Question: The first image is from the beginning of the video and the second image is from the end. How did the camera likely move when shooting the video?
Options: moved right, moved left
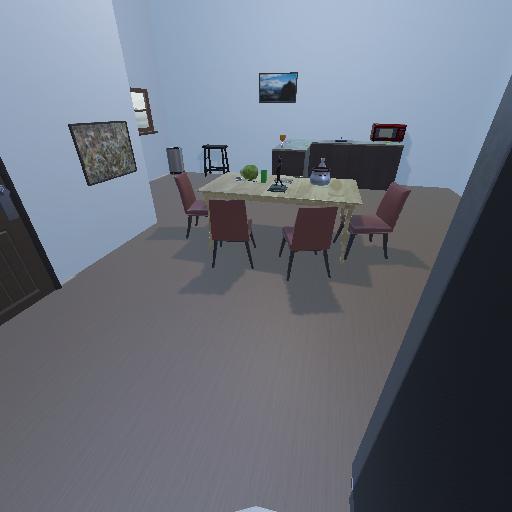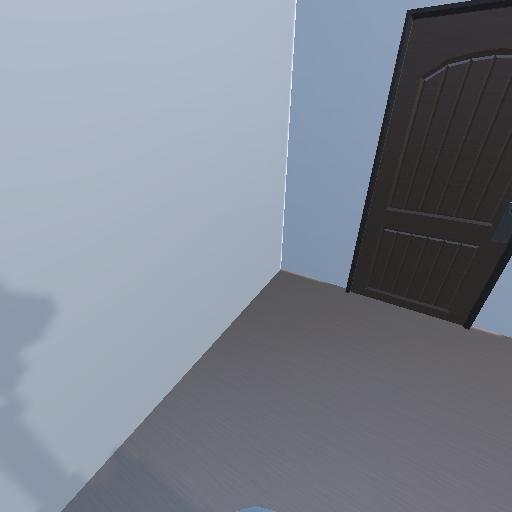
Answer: moved right